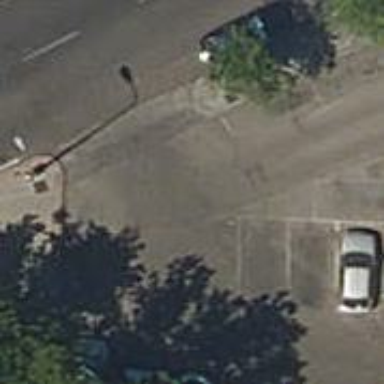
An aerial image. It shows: Road serving as parking aisle.